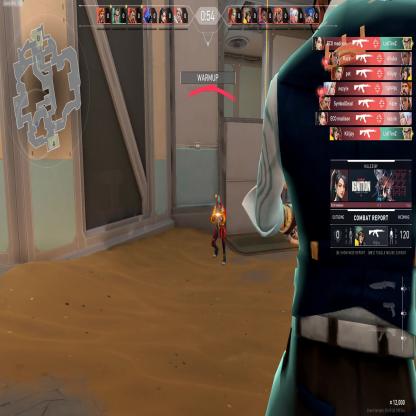
Label: enemy